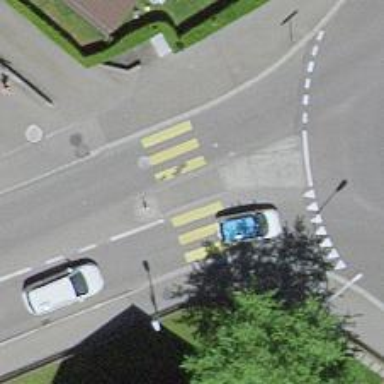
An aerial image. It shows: Uncontrolled crossing with central island on the road.